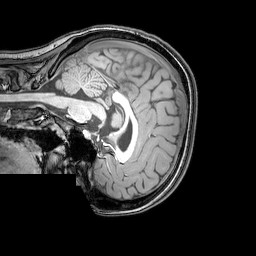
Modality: T1w
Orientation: sagittal
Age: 22
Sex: female
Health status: healthy
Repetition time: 0.081 s
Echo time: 0.037 s